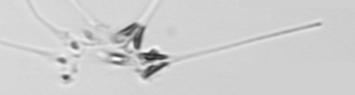
Label: Asterionellopsis_glacialis